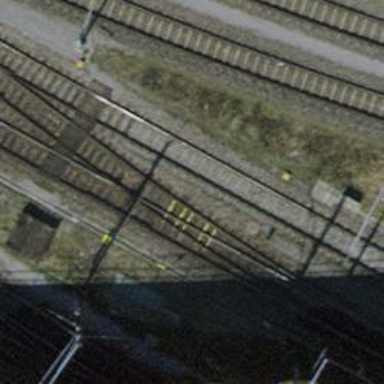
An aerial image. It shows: Railway yard with electrified tracks and single track.